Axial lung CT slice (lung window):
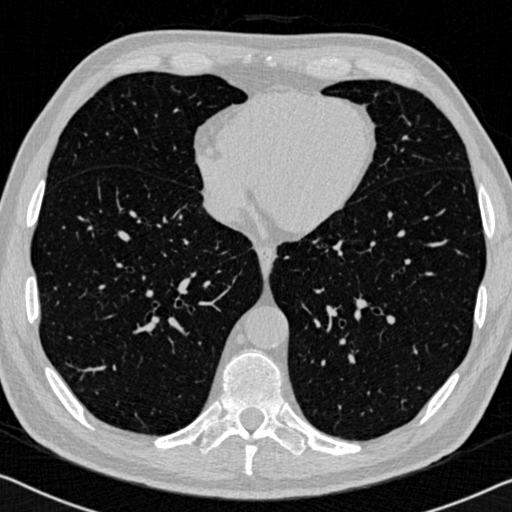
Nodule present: no